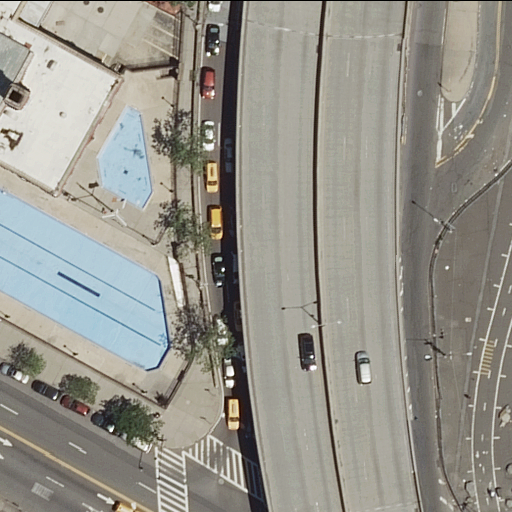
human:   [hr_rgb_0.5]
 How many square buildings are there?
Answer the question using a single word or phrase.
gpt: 0

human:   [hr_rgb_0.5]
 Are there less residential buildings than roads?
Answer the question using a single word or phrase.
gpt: yes

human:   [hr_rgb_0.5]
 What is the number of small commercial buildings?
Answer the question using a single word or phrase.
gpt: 0

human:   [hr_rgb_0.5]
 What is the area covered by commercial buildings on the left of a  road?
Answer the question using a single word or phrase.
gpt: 0m2

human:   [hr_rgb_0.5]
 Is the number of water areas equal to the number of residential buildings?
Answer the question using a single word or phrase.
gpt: no

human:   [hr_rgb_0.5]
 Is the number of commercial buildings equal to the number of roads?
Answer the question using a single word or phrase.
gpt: no

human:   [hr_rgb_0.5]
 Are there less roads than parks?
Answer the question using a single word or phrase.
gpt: no

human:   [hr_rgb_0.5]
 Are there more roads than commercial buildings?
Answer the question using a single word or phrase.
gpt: yes

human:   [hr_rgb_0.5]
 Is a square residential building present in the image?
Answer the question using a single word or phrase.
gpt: no

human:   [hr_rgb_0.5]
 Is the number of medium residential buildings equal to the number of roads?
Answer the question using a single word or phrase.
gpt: no

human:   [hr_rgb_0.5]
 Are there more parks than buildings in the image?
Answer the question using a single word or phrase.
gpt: no

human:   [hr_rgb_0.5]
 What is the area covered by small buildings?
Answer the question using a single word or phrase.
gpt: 0m2

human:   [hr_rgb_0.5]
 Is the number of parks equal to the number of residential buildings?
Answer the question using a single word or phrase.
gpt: yes

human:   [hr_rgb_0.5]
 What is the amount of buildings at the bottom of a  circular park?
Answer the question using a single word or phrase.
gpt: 0

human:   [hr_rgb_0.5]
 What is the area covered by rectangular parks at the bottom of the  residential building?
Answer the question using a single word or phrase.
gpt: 0m2

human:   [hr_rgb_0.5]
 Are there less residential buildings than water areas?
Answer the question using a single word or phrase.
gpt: yes

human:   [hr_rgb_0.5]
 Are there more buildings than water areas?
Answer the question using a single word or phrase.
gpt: no

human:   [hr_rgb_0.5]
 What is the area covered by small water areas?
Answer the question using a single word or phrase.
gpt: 0m2

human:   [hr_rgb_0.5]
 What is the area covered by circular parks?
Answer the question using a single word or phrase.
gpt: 0m2

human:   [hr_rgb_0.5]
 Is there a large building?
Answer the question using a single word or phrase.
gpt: yes

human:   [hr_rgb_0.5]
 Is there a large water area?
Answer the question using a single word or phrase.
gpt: yes

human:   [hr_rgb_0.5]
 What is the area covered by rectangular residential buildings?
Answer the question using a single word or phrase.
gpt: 590m2

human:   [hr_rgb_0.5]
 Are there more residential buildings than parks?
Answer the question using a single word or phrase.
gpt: no

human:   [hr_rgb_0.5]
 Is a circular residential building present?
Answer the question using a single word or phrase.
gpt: no

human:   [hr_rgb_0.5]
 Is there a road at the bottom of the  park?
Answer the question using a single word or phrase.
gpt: yes

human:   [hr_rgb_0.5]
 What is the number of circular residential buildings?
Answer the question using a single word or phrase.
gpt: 0

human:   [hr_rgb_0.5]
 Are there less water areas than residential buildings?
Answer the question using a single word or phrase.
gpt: no

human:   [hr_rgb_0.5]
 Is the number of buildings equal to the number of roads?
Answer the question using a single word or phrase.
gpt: no

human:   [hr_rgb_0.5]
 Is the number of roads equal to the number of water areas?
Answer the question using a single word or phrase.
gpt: no

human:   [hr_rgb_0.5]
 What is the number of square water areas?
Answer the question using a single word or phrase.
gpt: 0

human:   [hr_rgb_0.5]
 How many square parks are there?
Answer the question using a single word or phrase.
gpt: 0

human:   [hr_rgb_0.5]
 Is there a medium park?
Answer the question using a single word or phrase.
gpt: no

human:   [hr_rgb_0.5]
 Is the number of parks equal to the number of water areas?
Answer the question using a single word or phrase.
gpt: no

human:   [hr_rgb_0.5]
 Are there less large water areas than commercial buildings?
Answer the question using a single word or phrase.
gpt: no

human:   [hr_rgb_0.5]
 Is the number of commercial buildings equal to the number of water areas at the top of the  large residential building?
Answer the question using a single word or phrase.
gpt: yes

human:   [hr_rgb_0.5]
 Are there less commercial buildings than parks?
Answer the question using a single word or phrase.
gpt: yes